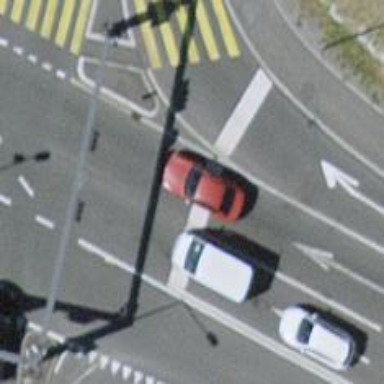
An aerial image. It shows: Road with traffic signals controlling the flow of traffic.